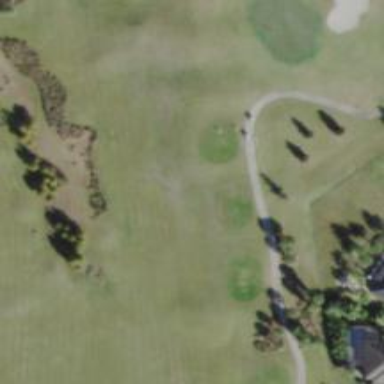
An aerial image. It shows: Golf cartpath that is also road path.